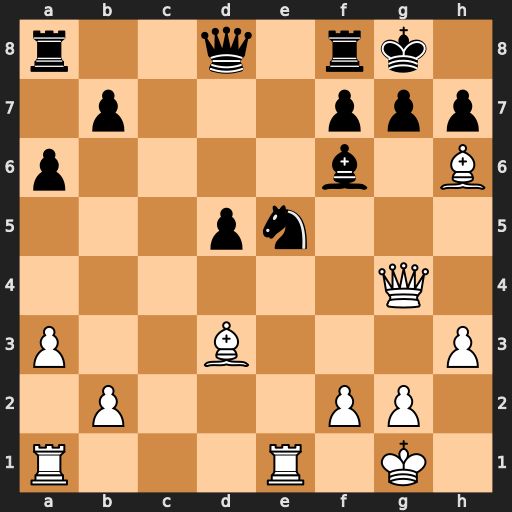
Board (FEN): r2q1rk1/1p3ppp/p4b1B/3pn3/6Q1/P2B3P/1P3PP1/R3R1K1
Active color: w
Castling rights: -
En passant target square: -
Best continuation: Rxe5 Bxe5 Qf5 Re8 Qxh7+